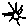
Label: sun